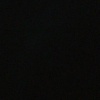
Label: space